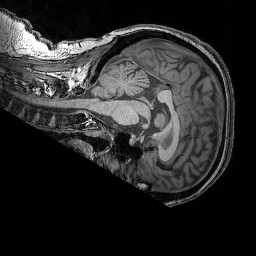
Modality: T1w
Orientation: sagittal
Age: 53
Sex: female
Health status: ill
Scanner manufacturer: siemens
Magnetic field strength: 3 T
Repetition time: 1.7 s
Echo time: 0.00418 s